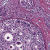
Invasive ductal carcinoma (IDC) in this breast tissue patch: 0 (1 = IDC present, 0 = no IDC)